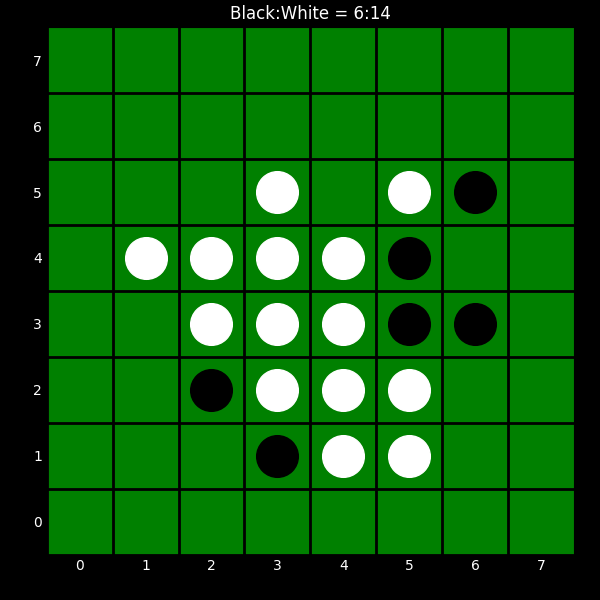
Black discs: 6
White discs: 14